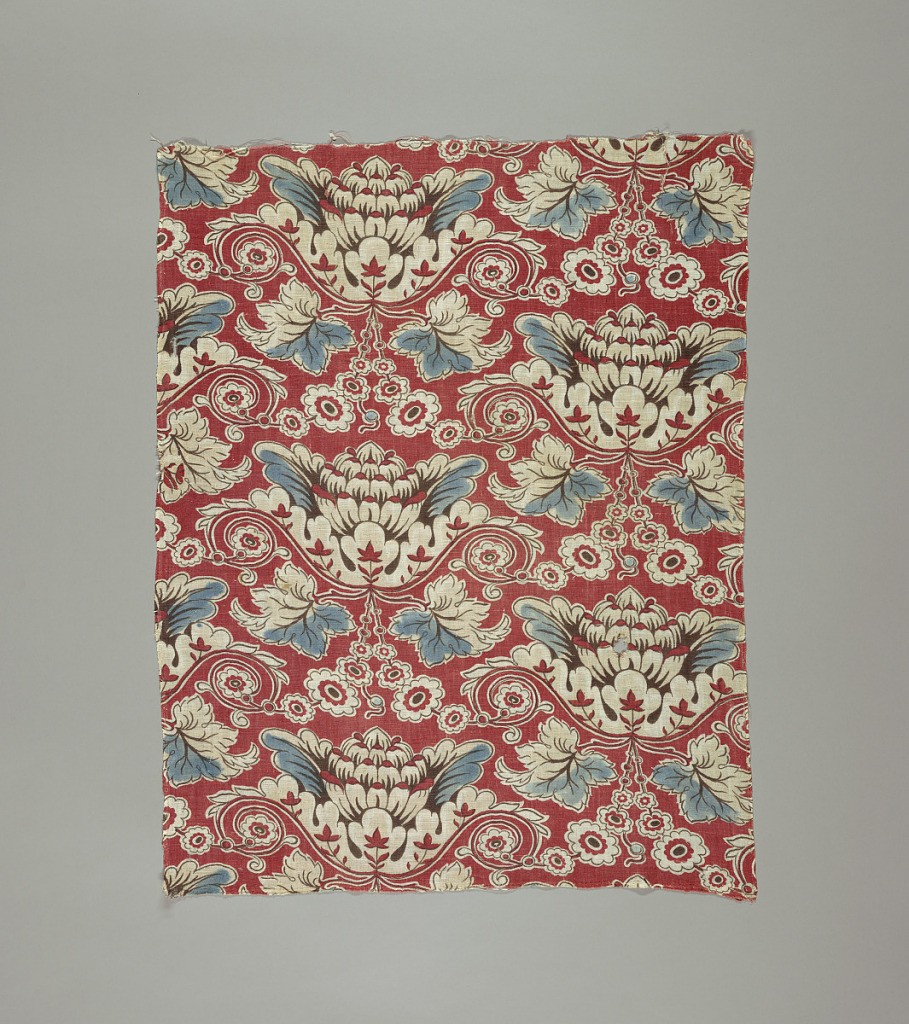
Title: Textile
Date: early 19th century
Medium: cotton Technique: printed by engraved roller on plain weave (red and black), block printed on plain weave (yellow), painted (blue/green)
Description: Half-drop repeat of large blossoms in profile on a red background. Outlines of pattern are black. Yellow (and therefore green) very faded. The edges of fabric do not line up with a pattern axis.